Field crop: maize
Growth stage: 1
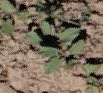
Species: convolvulus